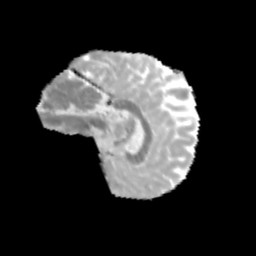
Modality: MD
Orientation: sagittal
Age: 11
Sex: male
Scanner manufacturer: siemens
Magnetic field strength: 3 T
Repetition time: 3.8 s
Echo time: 0.07 s